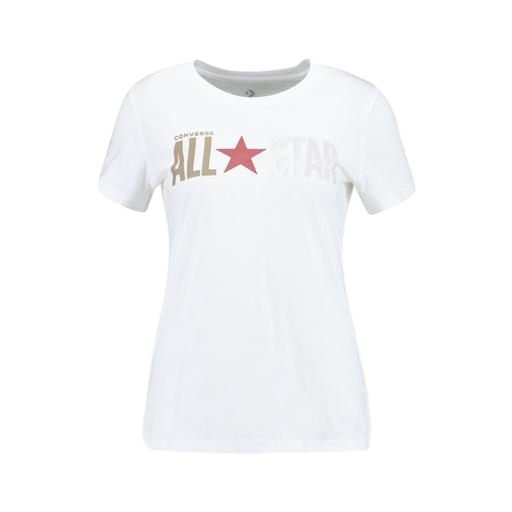
1987 star graphic t, athletic logo graphic tee, star t-shirt, white background